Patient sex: M
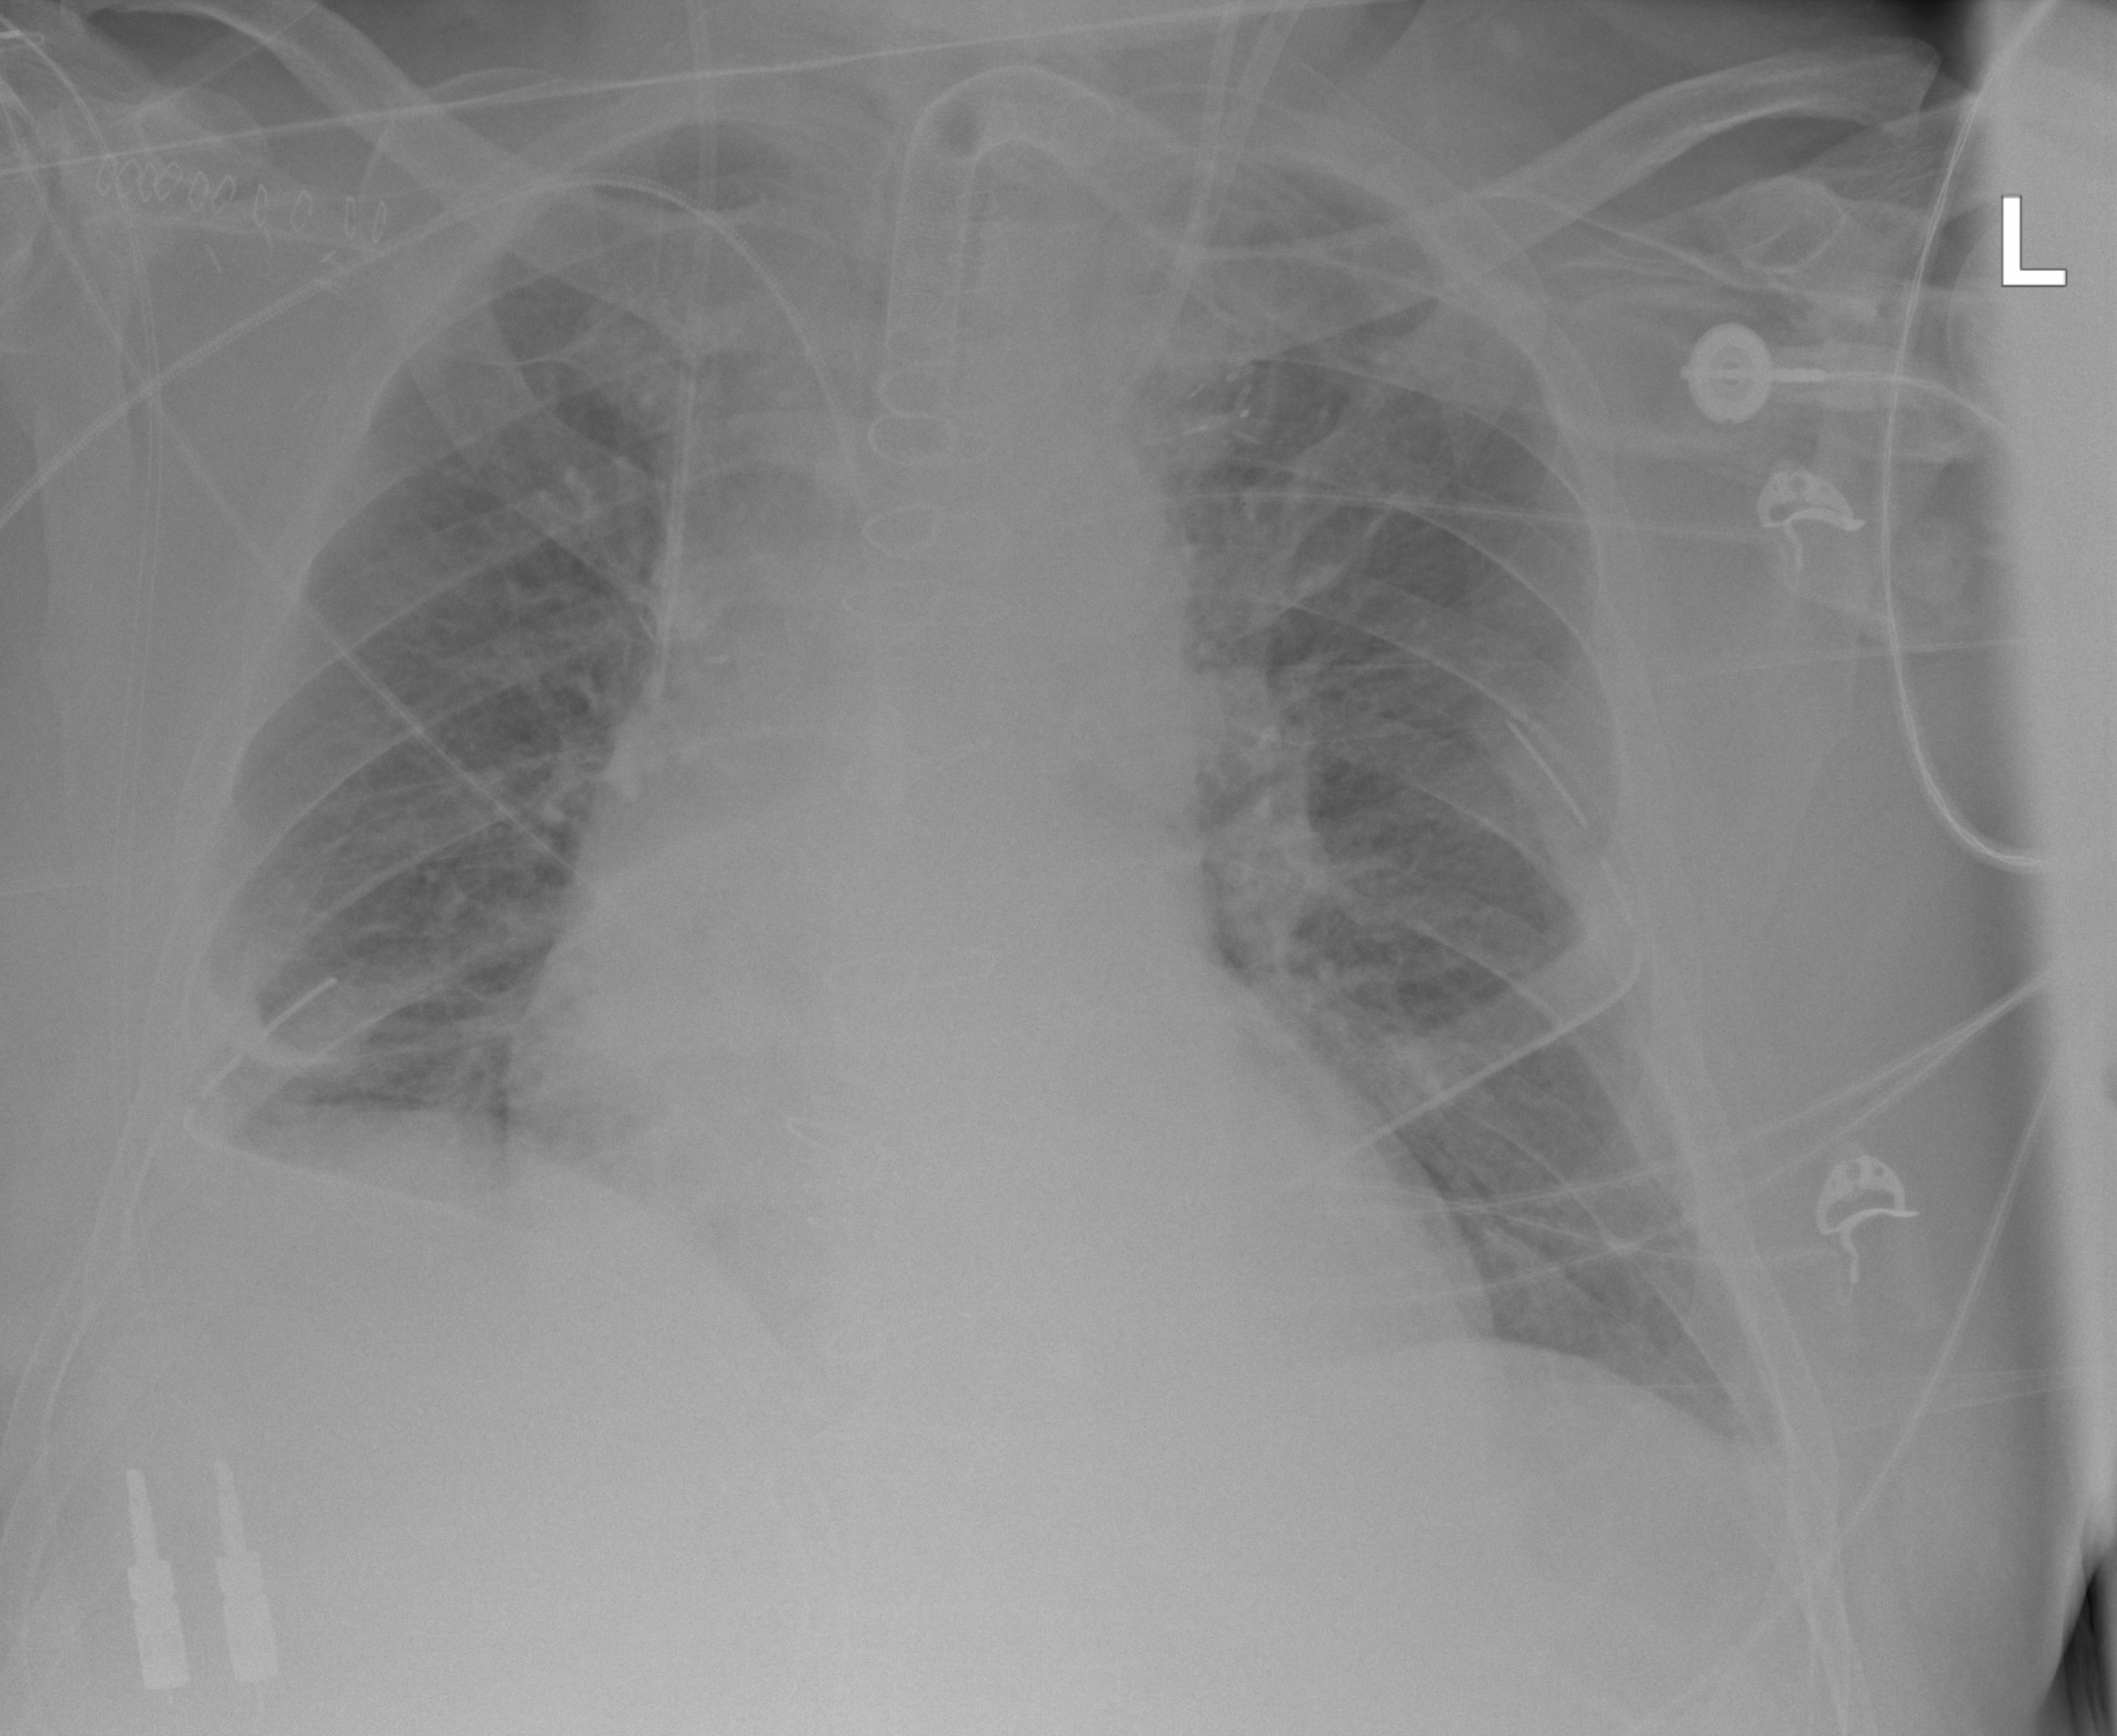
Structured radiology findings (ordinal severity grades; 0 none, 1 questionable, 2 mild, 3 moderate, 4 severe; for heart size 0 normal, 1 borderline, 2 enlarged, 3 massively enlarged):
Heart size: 2
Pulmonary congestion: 2
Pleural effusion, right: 1
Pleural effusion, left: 0
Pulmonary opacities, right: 2
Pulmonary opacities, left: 2
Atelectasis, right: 3
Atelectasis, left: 2